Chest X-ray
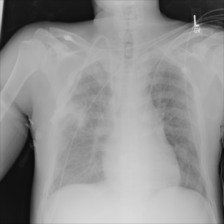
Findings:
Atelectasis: negative
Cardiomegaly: negative
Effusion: negative
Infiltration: positive
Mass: negative
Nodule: negative
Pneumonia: negative
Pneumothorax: negative
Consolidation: negative
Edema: negative
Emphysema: negative
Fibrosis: negative
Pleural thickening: negative
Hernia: negative